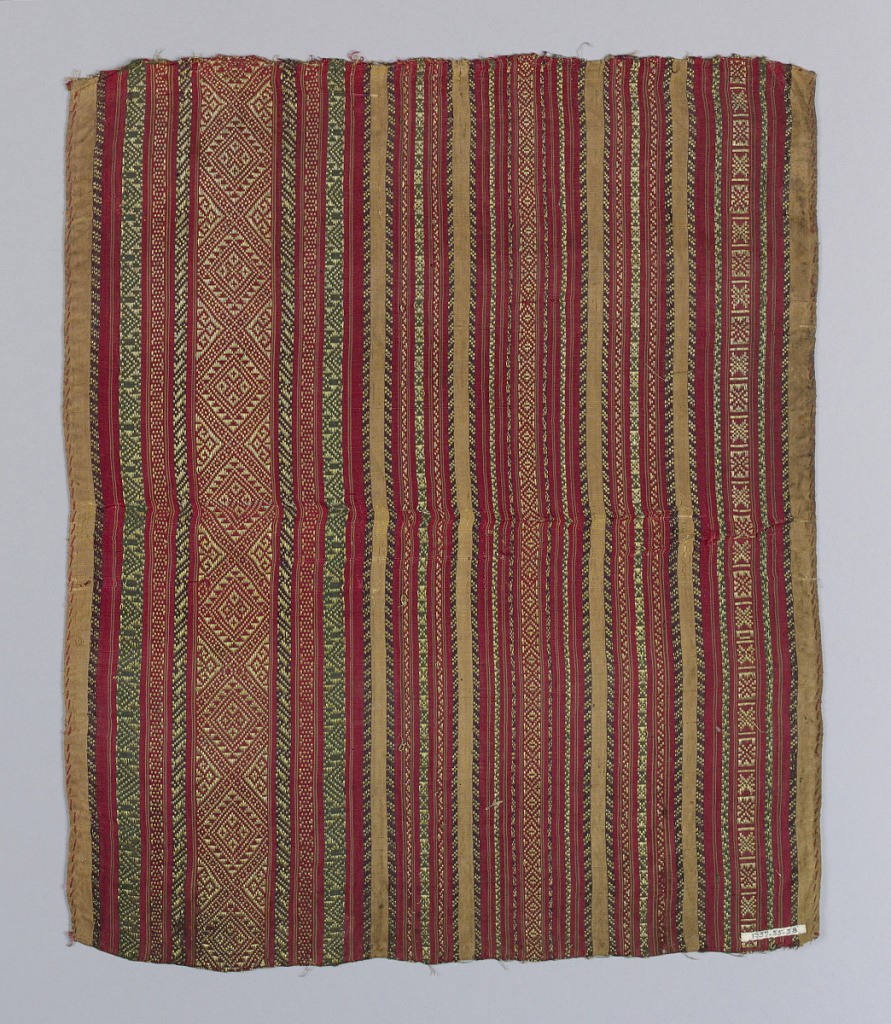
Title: Textile
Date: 19th century
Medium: silk, metallic thread Technique: plain compound weave
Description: Ground striped horizontally red, tan, green, and purple with supplementary weft of gold metallic thread that forms geometric design over silk stripes.